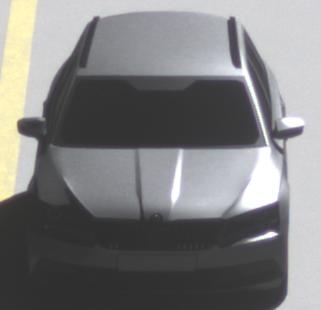
Make: Skoda
Model: Superb Combi 1.4 TSI
Detailed model: Superb (III) Combi
Model produced from: 2015/09
Model produced until: 2018/06
Doors: 5
Color: gray
Road condition: dry road
Daytime: morning or afternoon
Contrast: high contrast